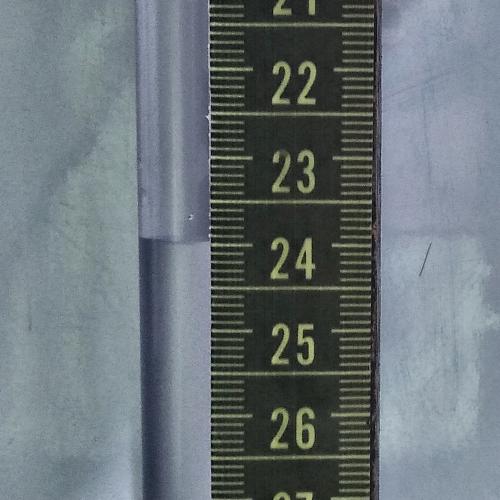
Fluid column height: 24.0 cm